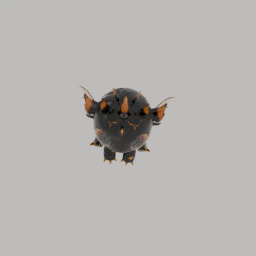
Label: animals